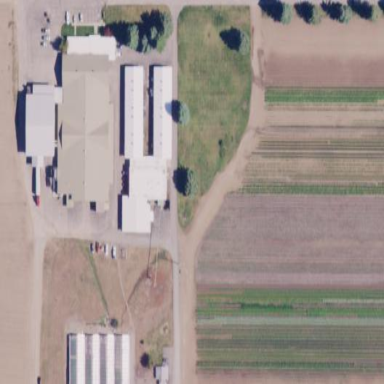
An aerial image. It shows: Plant nursery cultivating trees.